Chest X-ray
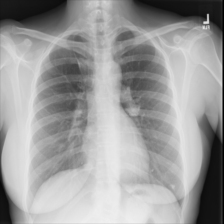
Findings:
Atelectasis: negative
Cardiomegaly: negative
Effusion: negative
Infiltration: negative
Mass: negative
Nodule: negative
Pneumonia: negative
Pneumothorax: negative
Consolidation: negative
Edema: negative
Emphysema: negative
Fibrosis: negative
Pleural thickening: negative
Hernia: negative